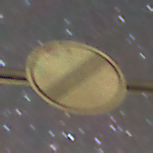
Verkehrszeichen: EndeSaemtlicherBegrenzungen
Umgebung: Outdoor, Suburban
Tageszeit: Night
Wetter: Clear
Licht: Artificial
Jahreszeit: NotSpecified
Kontrast: HighContrast